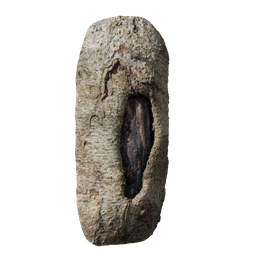
Label: nature